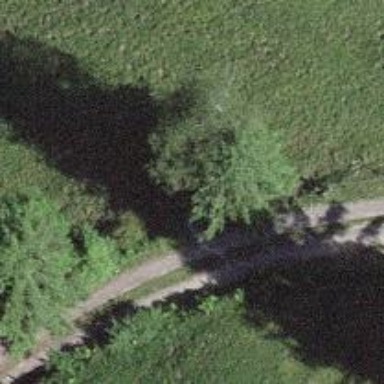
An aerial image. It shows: Single tag "natural: tree."